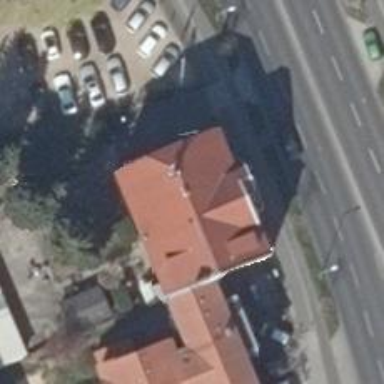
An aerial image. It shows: Pub.